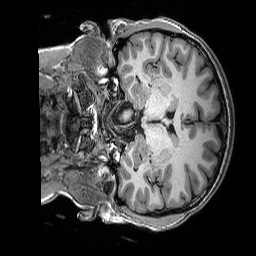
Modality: T1w
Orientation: coronal
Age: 29
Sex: female